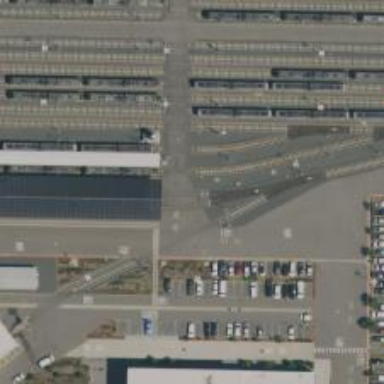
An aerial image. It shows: Light rail yard with electrified contact lines.